Question: I have a rather puzzling problem. I have a UIImageView to which I supply an angle in radians to a function that rotates it. It works fine, however I now want to offset the angle by a constant. Funny thing is if I do any sort of division or multiplication to the offset variable against M_PI the imageview is skewed and not rotated??
'''
- (void)rotateDialToAngle: (CGFloat)angle {
CGFloat offsetAngle = -0.075f * (2.0f * M_PI);
offsetAngle += angle;
if(offsetAngle >= M_PI * 2)
offsetAngle -= M_PI * 2;
if(offsetAngle < 0)
offsetAngle += (M_PI * 2);
self.clockDialImageView.transform = CGAffineTransformMakeRotation(offsetAngle);
}
'''
The code above is the intended state. If I replace the offSetAngle calculation with M_PI it has the expected behaviour of offsetting the rotation by 180 degrees. If I replace it with M_PI / 2 or anything else, I get the skew behaviour.
The if statements are used to clamp the degrees to positive degrees no greater than 360. These work as expected.
Note: this is the only function in the code that does any form of transformation on the image view.
Note 2: Although the view is skewed, the rotation is still applied.
Edit: Additional transforms in the code does not explain how the problem is SO isolated to a single line of code and an operation on a constant in that line.
Edit: Looked for other transforms - Nothing. CMPopTipView is external to this controller and not used. As is DejalActivityView.

Any other ideas?
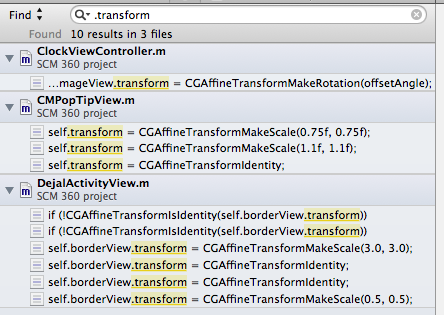
Answer: Ok I found the issue, not sure on the "why" but the solution was to change the image view draw mode from "Scale to Fill" to "Center"
I am at a total loss as to why this would affect offsetting an angle by a constant??